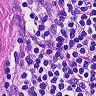
Metastatic tissue present: no